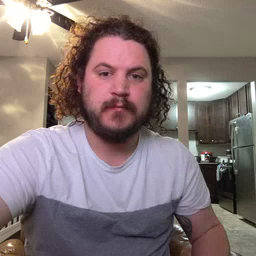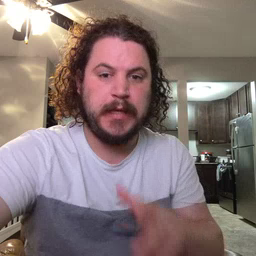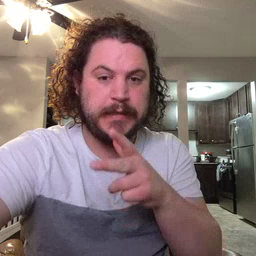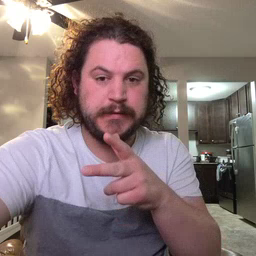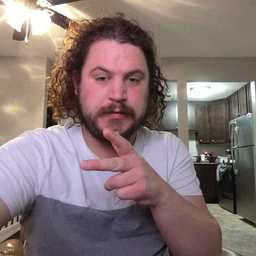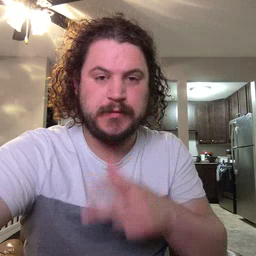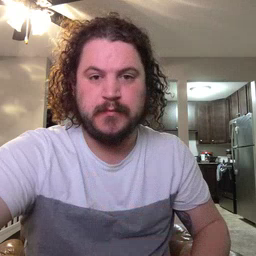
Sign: hen